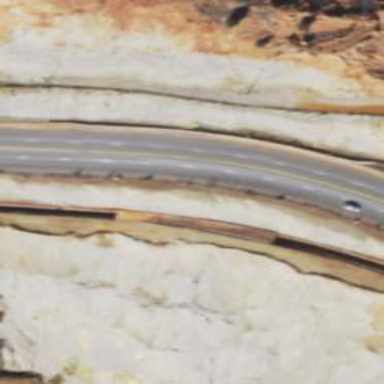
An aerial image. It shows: Asphalt trunk highway.